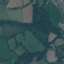
Label: Pasture